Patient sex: M
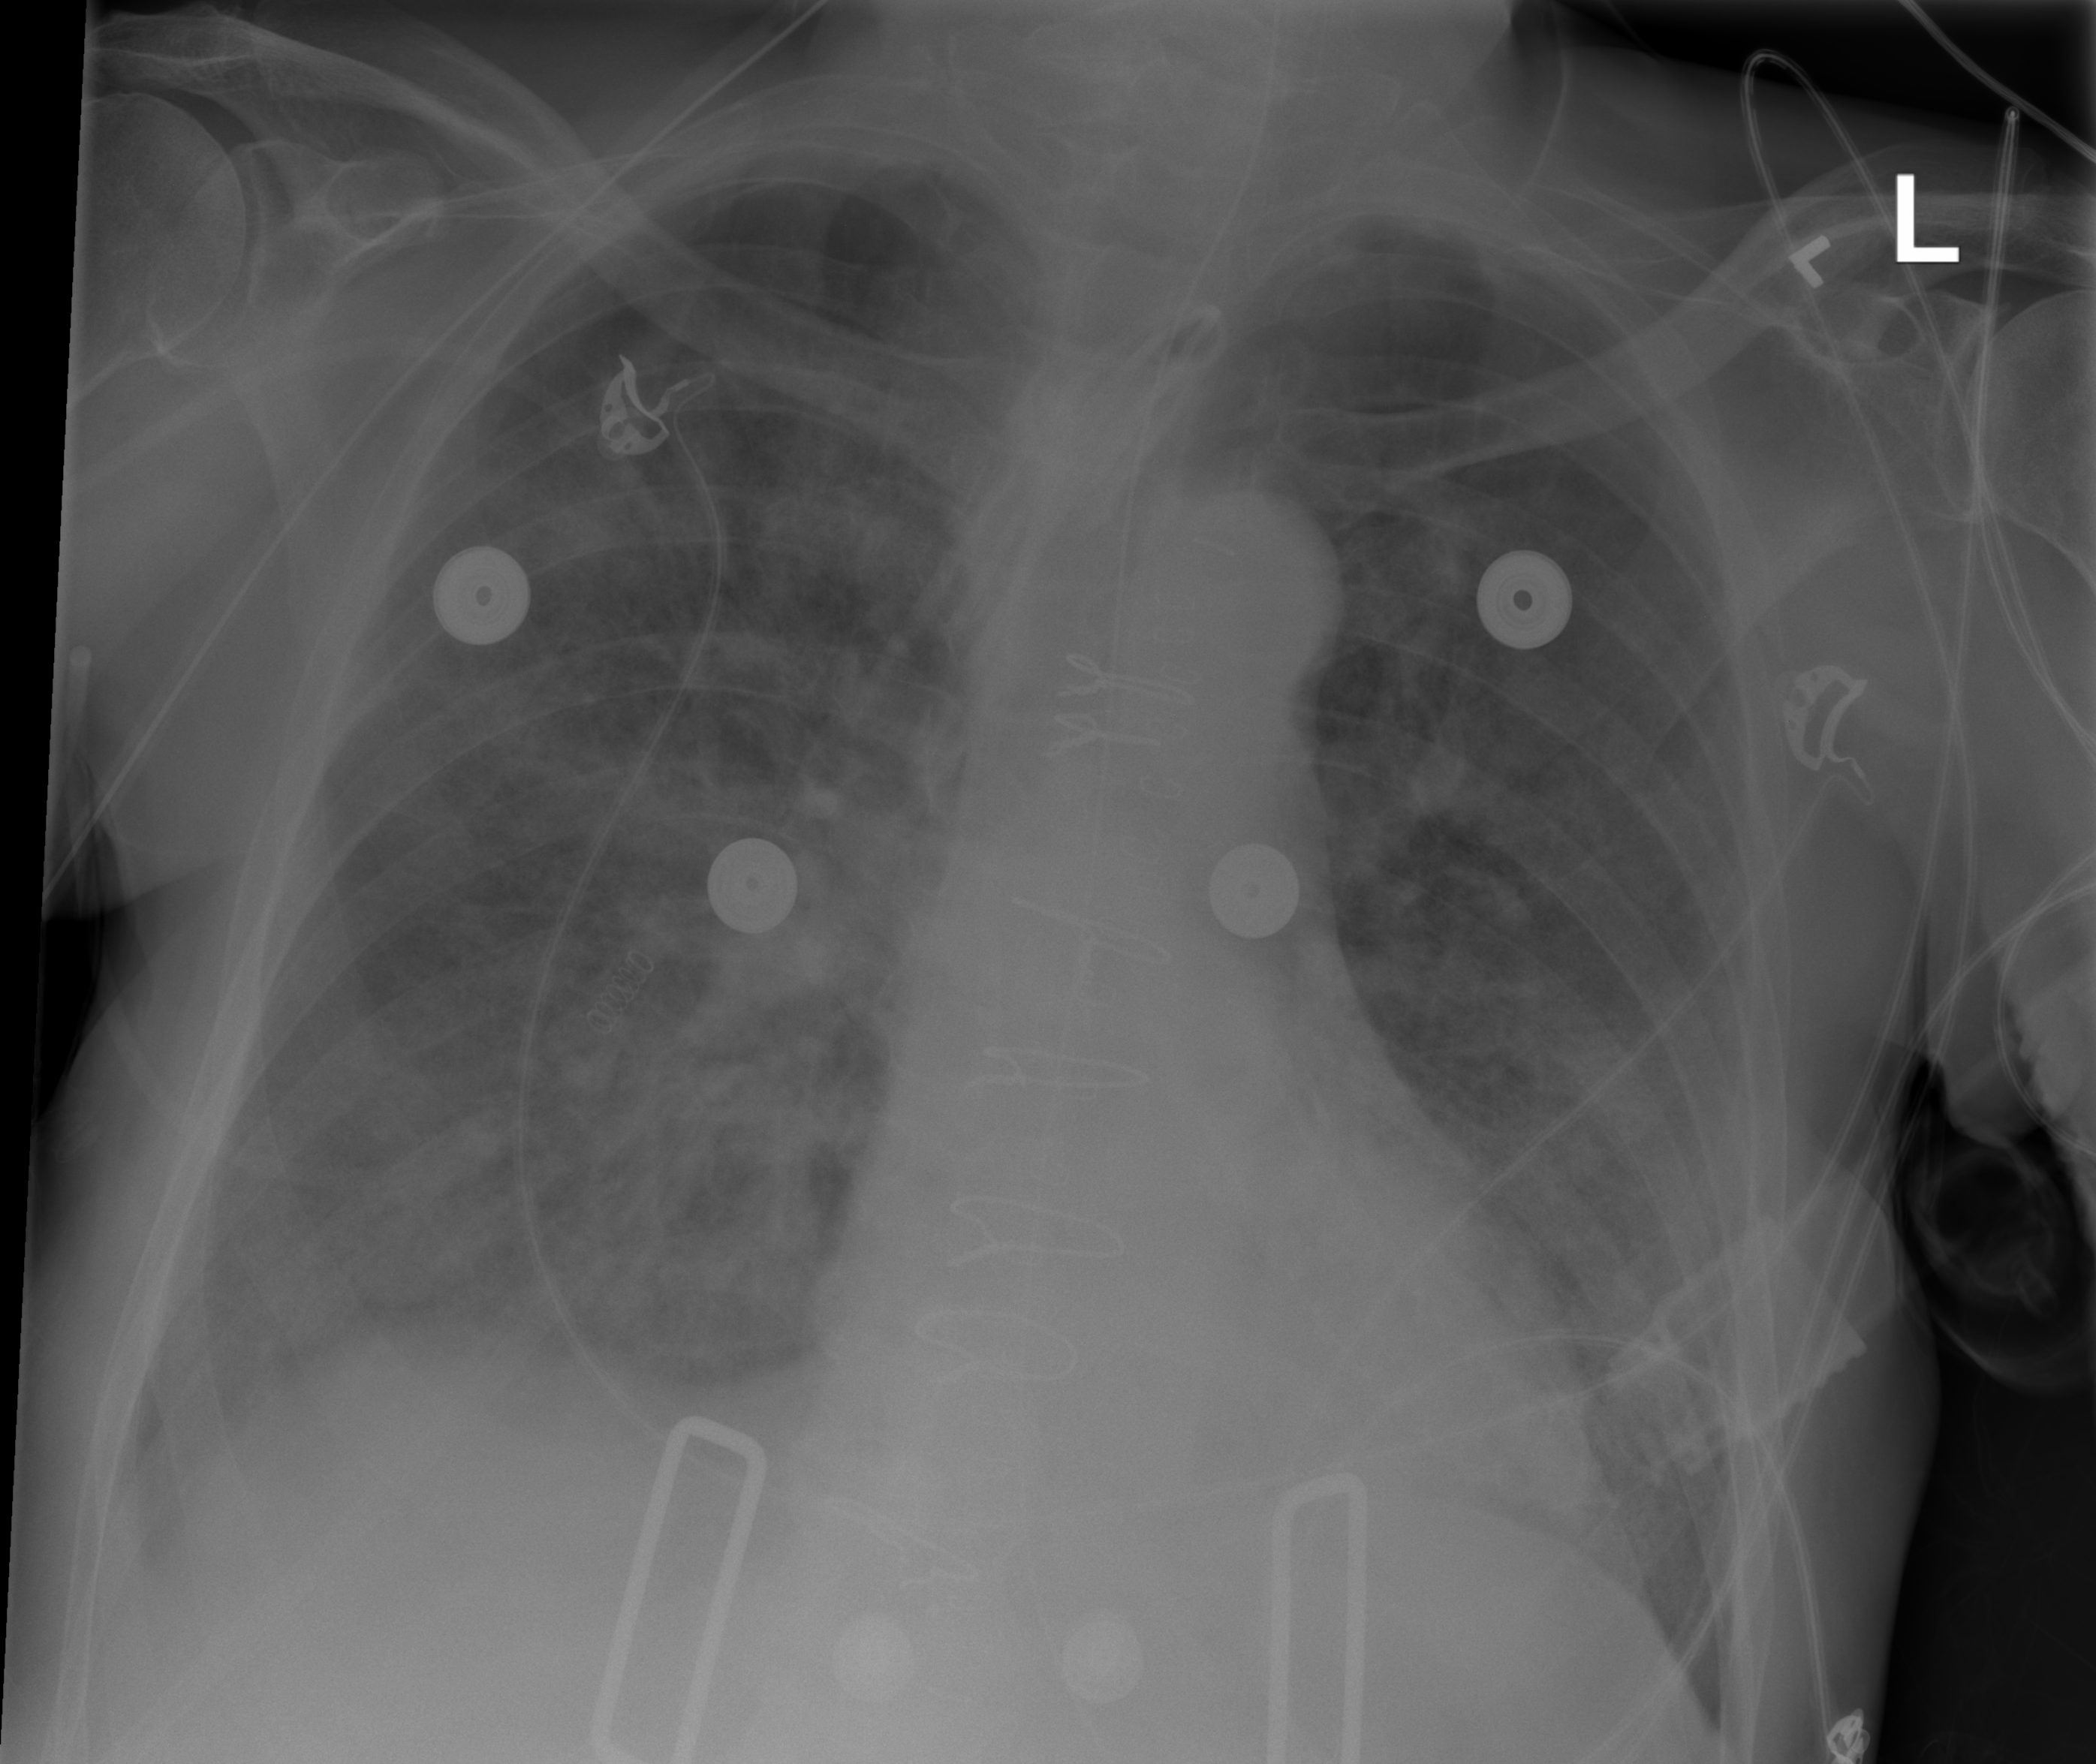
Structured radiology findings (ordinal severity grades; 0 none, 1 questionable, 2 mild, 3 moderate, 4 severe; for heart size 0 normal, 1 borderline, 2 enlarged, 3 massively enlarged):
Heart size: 0
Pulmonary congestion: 3
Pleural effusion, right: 2
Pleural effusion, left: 0
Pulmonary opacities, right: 3
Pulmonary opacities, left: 3
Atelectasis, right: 2
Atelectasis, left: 1